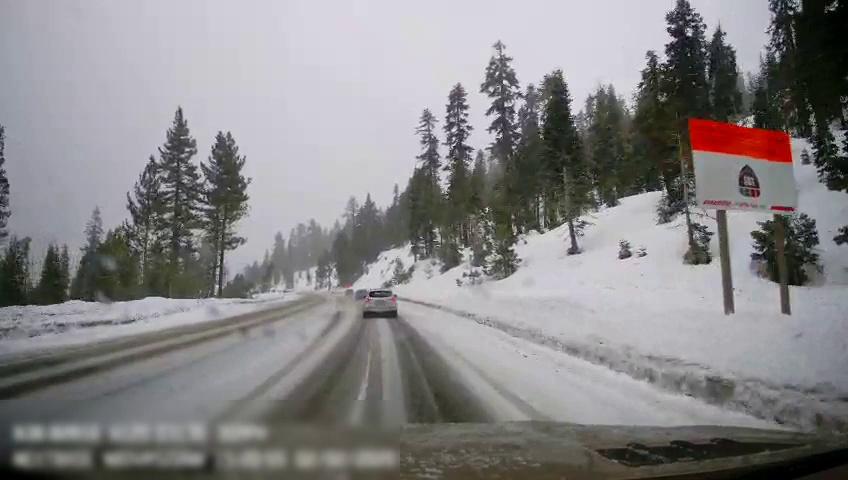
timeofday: Day
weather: Snowy
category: Drivable Space
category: Vehicles | SUV
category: Vehicles | Car
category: Vehicles | Car